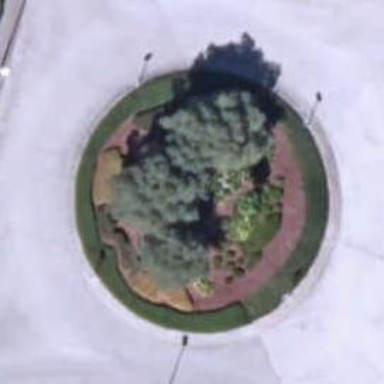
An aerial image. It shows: Residential road with concrete surface leading to roundabout.